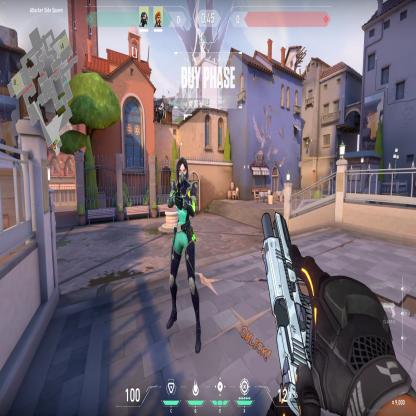
Label: teammate